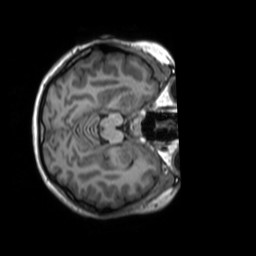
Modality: T1w
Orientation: axial
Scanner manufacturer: siemens
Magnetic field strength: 3 T
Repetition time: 1.7 s
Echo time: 0.00239 s